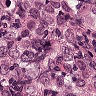
Metastatic tissue present: yes